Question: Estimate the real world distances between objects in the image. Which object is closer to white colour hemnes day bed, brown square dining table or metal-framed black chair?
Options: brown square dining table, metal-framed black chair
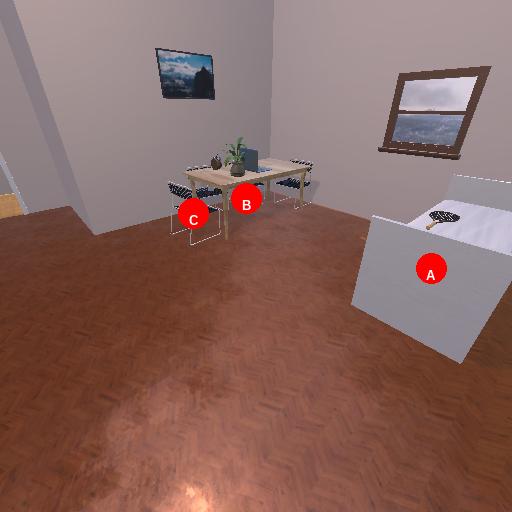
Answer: brown square dining table